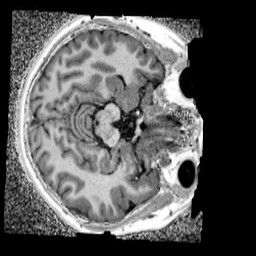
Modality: UNIT1_denoised
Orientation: axial
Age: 12
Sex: female
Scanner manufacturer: siemens
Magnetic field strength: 3 T
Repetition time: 4 s
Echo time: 0.00299 s